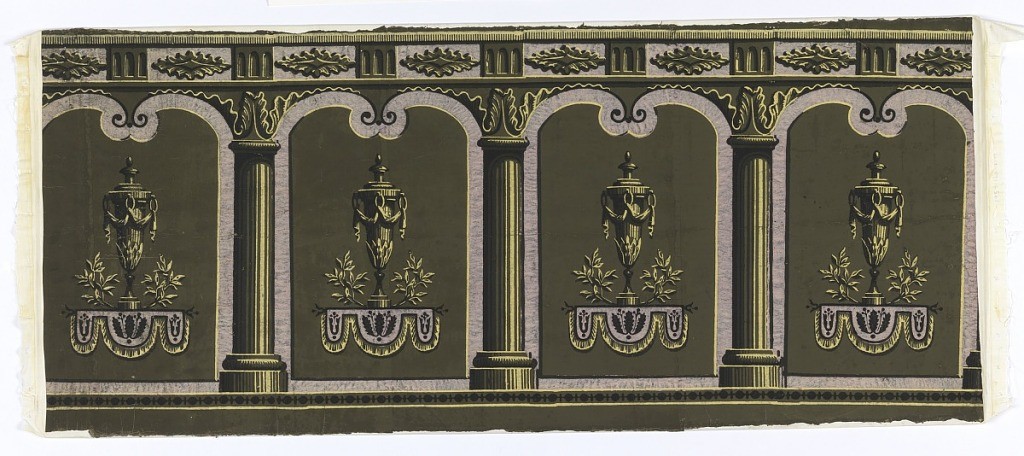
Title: Frieze
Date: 1820–30
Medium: Block-printed on joined sheets
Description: Ground of dark olive green. Colonade of stylized doric columns, fluted, in black and pale yellow, with acanthus and other classic revival ornament on architrave. In each open space between columns, tall, draped classical urn on support of pink swags fringed with yellow.